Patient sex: F
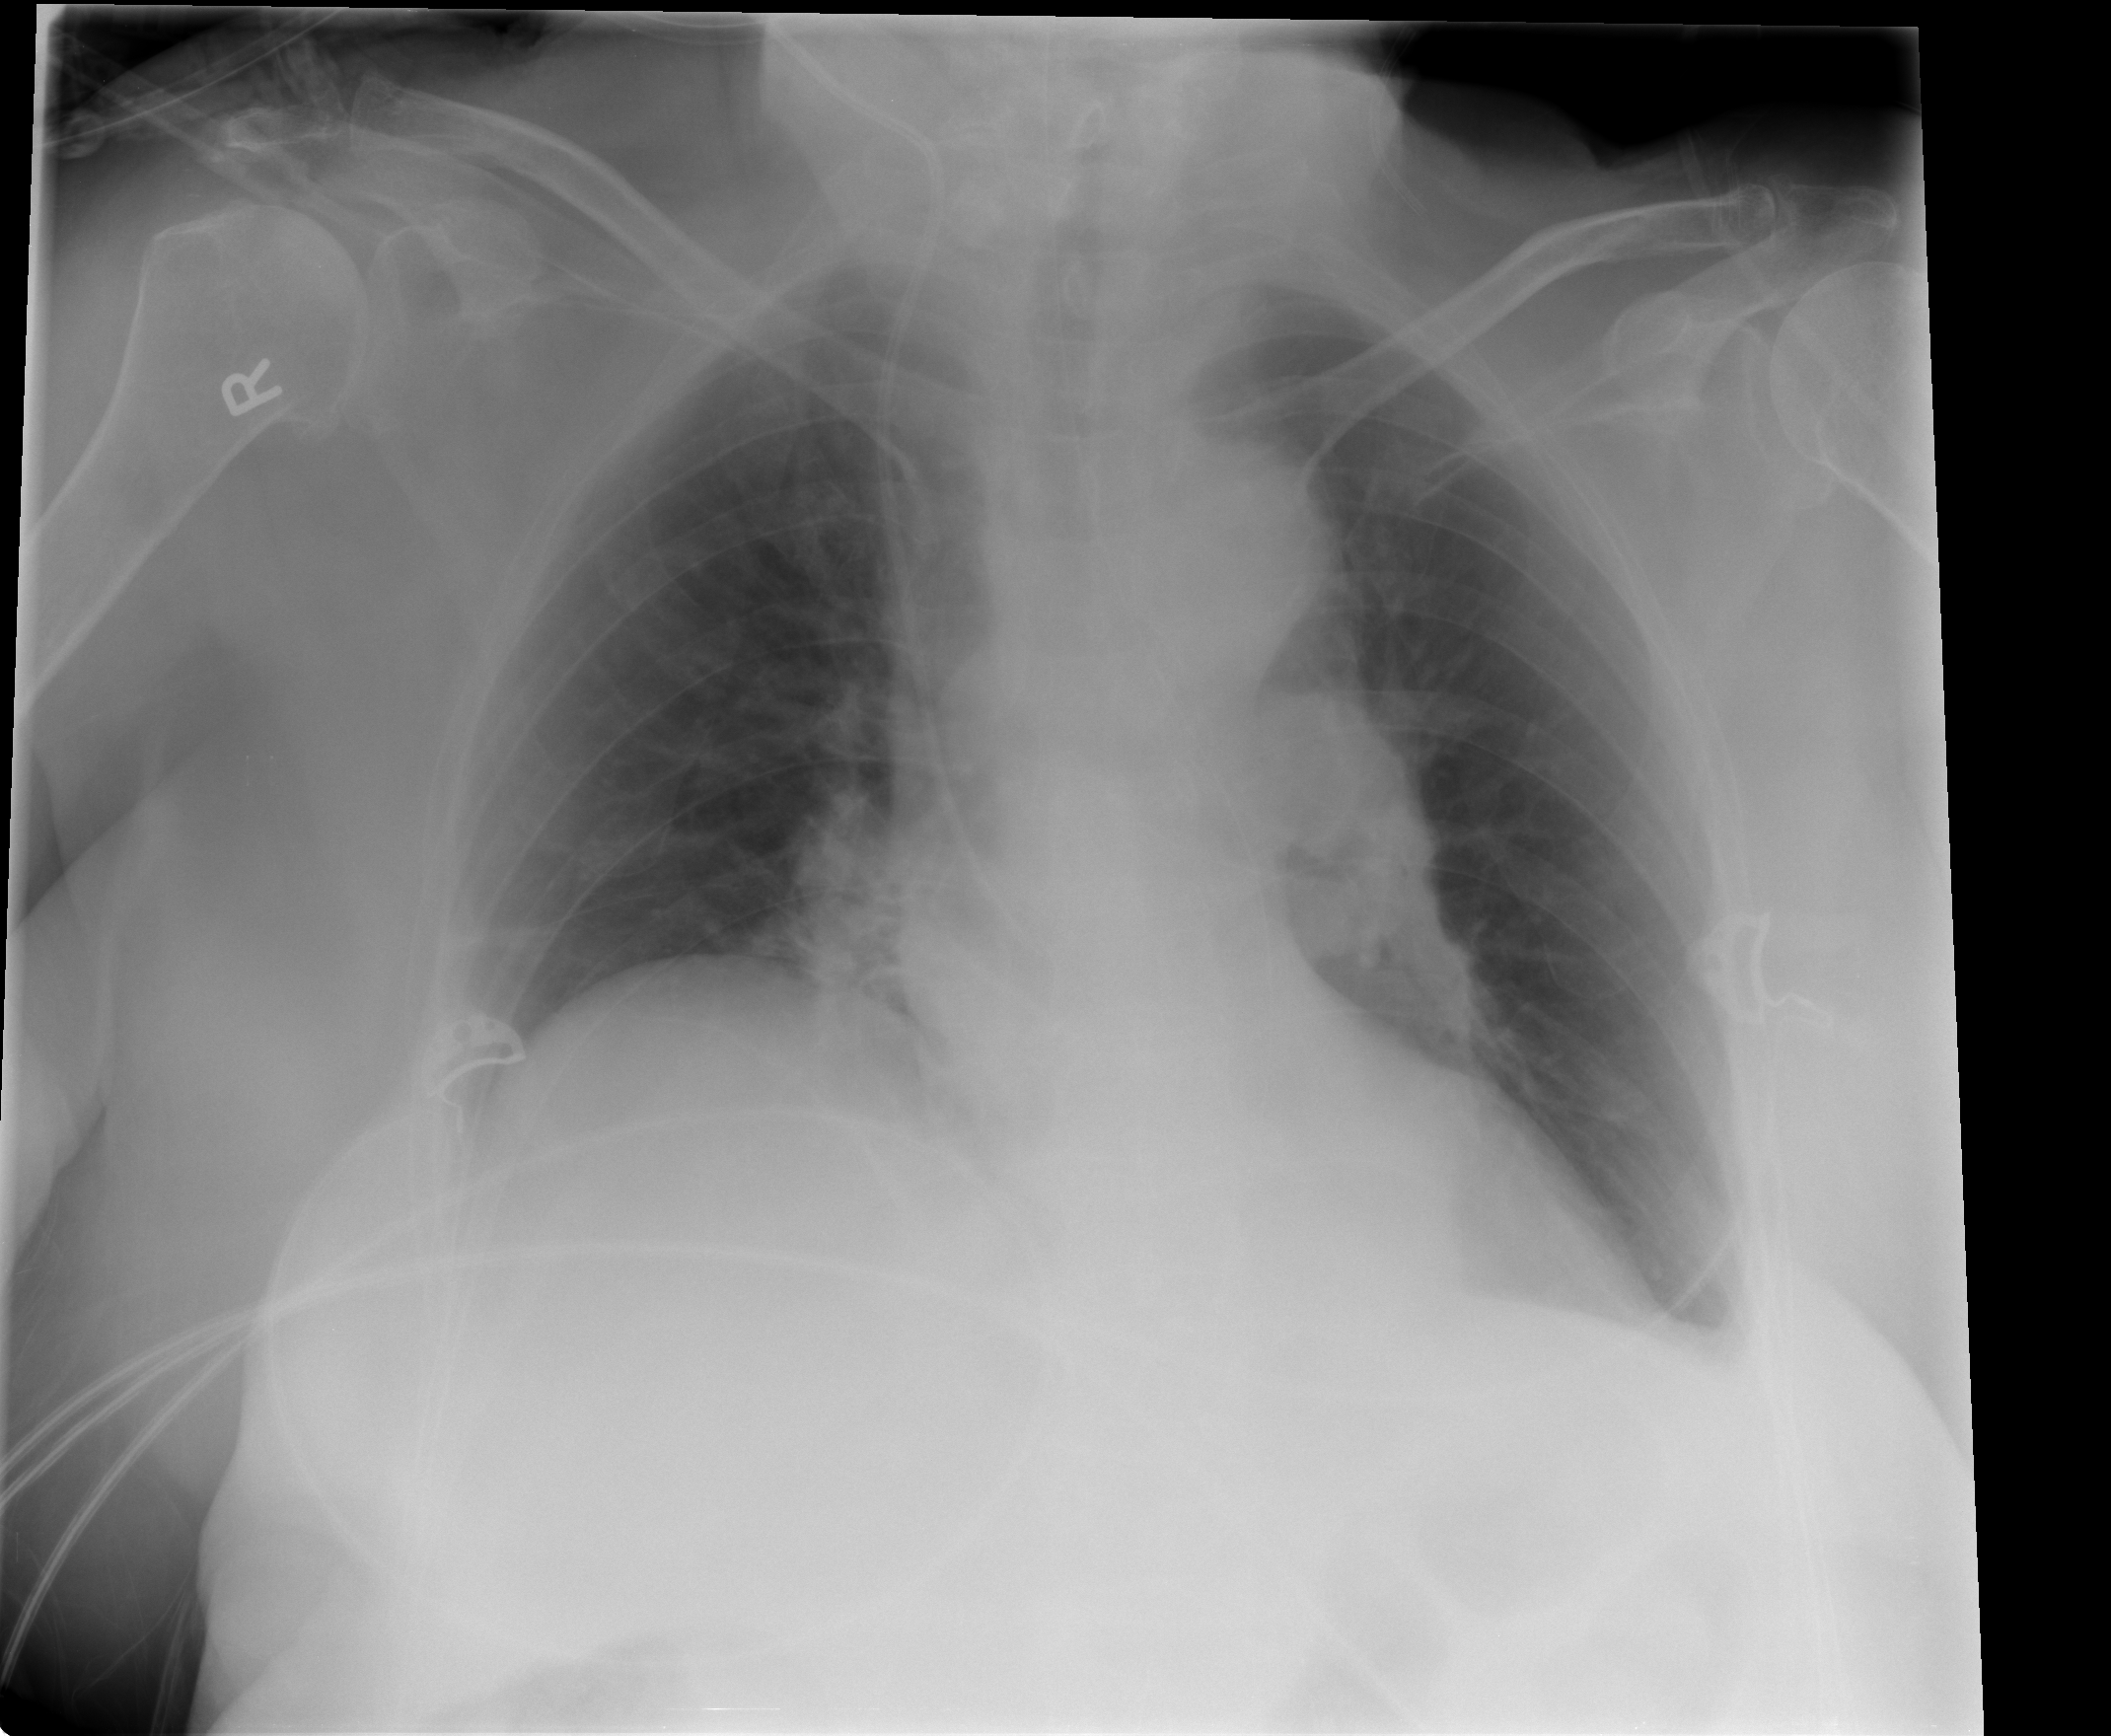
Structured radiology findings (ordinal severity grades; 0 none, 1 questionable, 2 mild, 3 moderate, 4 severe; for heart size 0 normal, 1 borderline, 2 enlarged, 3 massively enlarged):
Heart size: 0
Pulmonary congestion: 1
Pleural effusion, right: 0
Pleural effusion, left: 1
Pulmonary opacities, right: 0
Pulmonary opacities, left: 0
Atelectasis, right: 0
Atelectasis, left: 2